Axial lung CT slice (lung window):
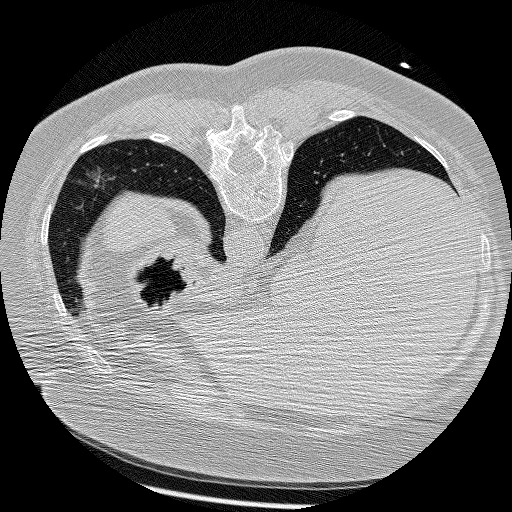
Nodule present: yes
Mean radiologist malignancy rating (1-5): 4.5